Question: I have the following code which draws a rounded rect with a small caret arrow on the top. I want to be able to create a method that either draws the arrow at the top, left, right, or bottom depending on what I specify (I'll likely pass in an enum typedef).
Here is what my code generates right now:

Can anyone help me make this code more dynamic/flexible so I can accomplish this?
'''
CGContextBeginPath(context);
CGContextMoveToPoint(context, kBubbleBorderRadius + 0.5f, kCaretHeight + 0.5f);
CGContextAddLineToPoint(context, round(currentFrame.size.width / 2.0f - (kCaretHeight * 2.0) / 2.0f) + 0.5f, kCaretHeight + 0.5f);
CGContextAddLineToPoint(context, round(currentFrame.size.width / 2.0f) + 0.5f, 0.5f);
CGContextAddLineToPoint(context, round(currentFrame.size.width / 2.0f + (kCaretHeight * 2.0) / 2.0f) + 0.5f, kCaretHeight + 0.5f);
CGContextAddArcToPoint(context, currentFrame.size.width - 0.5f, kCaretHeight + 0.5f, currentFrame.size.width- 0.5f, currentFrame.size.height - 0.5f, kBubbleBorderRadius);
CGContextAddArcToPoint(context, currentFrame.size.width - 0.5f, currentFrame.size.height - 0.5f, round(currentFrame.size.width / 2.0f + (kCaretHeight * 2.0) / 2.0f) + 0.5f, currentFrame.size.height - 0.5f, kBubbleBorderRadius);
CGContextAddArcToPoint(context, 0.5f, currentFrame.size.height - 0.5f, 0.5f, kCaretHeight + 0.5f, kBubbleBorderRadius);
CGContextAddArcToPoint(context, 0.5f, kCaretHeight + 0.5f, currentFrame.size.width - 0.5f, kCaretHeight + 0.5f, kBubbleBorderRadius);
CGContextClosePath(context);
CGContextDrawPath(context, kCGPathFill);
'''
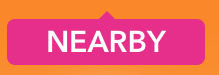
Answer: I can give you point to start from.
First, I would separate rectangle and arrow:
drawing simple rectangle:
'''
const CGFloat kRectangleOffset = 5; // This is offset to have some space for arrow
// Draw simple rectangle in DrawRect method
CGRect frame = CGRectMake(0+kRectangleOffset,
0+kRectangleOffset,
rect.size.width-kRectangleOffset*2,
rect.size.height-kRectangleOffset*2);
UIBezierPath* rectanglePath = [UIBezierPath bezierPathWithRect: frame];
[UIColor.grayColor setFill];
[rectanglePath fill];
'''
Add as subview f.e:
'''
- (void)viewDidLoad {
[super viewDidLoad];
BoxView *box = [[BoxView alloc] initWithFrame:CGRectMake(100, 100, 200, 80)];
box.backgroundColor = [UIColor redColor]; // I specially set red color to see it's full surface...
[self.view addSubview:box];
}
'''

Then simple arrow drawing on the centre of rectangle
'''
const CGFloat kArrowWidth = 10;
// Draw Bezier arrow on top consists of 3 points
UIBezierPath* bezierPathTop = UIBezierPath.bezierPath;
[bezierPathTop moveToPoint: CGPointMake(rect.size.width/2-kArrowWidth/2, kRectangleOffset)];
[bezierPathTop addLineToPoint: CGPointMake(rect.size.width/2+kArrowWidth/2, kRectangleOffset)];
[bezierPathTop addLineToPoint: CGPointMake(rect.size.width/2, 0)];
[UIColor.blueColor setFill];
[bezierPathTop fill];
'''

And finally same arrow but with different points location
'''
UIBezierPath* bezierPathLeft = UIBezierPath.bezierPath;
[bezierPathLeft moveToPoint: CGPointMake(kRectangleOffset, rect.size.height/2-kArrowWidth/2)];
[bezierPathLeft addLineToPoint: CGPointMake(kRectangleOffset, rect.size.height/2+kArrowWidth/2)];
[bezierPathLeft addLineToPoint: CGPointMake(0, rect.size.height/2)];
[UIColor.blueColor setFill];
[bezierPathLeft fill];
'''

You need to draw just one arrow for sure based on let's say arrow direction enum. I hope you can go further with this sample